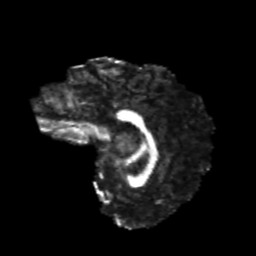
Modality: FA
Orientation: sagittal
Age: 23
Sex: female
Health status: healthy
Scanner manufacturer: philips
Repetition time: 7.391 s
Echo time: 0.08599 s